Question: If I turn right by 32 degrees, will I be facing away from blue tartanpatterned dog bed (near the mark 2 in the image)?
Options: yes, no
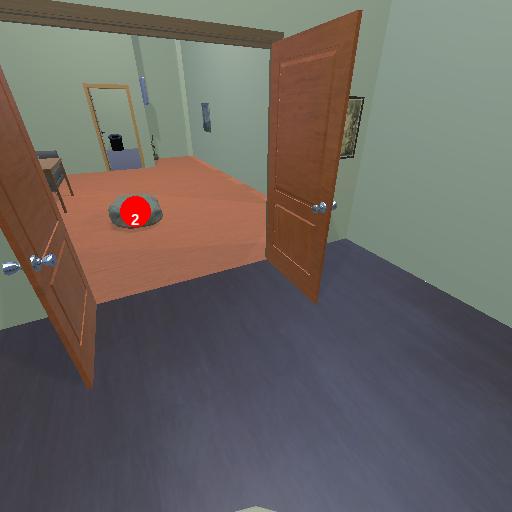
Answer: yes